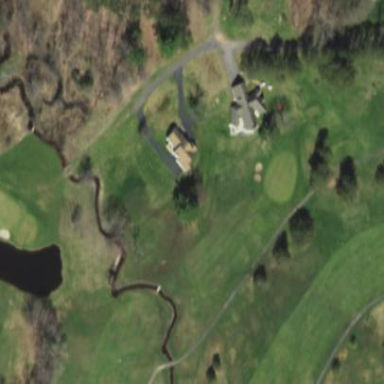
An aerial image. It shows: Rough area on grassy golf course.